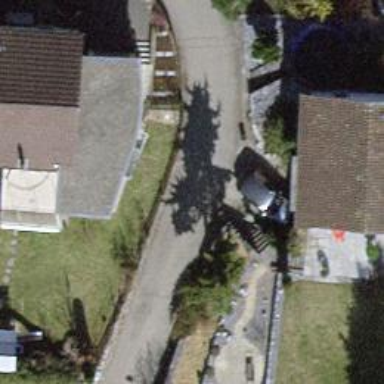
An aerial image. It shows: Asphalt road in residential area.